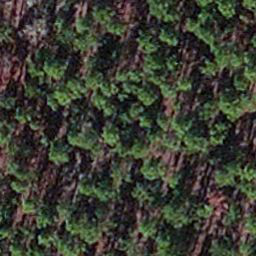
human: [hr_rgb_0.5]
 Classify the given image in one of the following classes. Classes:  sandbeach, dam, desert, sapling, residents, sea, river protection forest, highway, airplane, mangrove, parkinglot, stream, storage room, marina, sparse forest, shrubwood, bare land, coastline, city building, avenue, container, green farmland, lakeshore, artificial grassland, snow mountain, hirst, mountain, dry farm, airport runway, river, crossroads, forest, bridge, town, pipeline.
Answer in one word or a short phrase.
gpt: sapling